Question: My goal is to pass a format string like "A__B" to the header of a DataGrid column and display it as
A with a subscript B (i.e., . To do this on a per-column basis I intend to use the template for this as follows.
'''
<DataGridTextColumn Binding="{Binding AB}", Header="A__B" HeaderStyle="{StaticResource ColumnHeaderTemplate}" />
'''
To accomplish the implementation of a suitable template, I thought I might want work with a converter. Thus, I wrote
a simple converter that splits the string into an object of class Symbol, having the properties Text and Subscript.
'''
using System;
using System.Windows.Data;
using System.Globalization;
using System.ComponentModel;
using System.Runtime.CompilerServices;
namespace Test
{
public class Symbol : INotifyPropertyChanged
{
string text_, subscript_;
public event PropertyChangedEventHandler PropertyChanged;
private void NotifyPropertyChanged([CallerMemberName] String propertyName = "")
{
PropertyChanged(this, new PropertyChangedEventArgs(propertyName));
}
public Symbol(string text, string subscript)
{
Text = text;
Subscript = subscript;
NotifyPropertyChanged();
}
public String Text
{
get { return text_; }
set { text_ = value; NotifyPropertyChanged(); }
}
public String Subscript
{
get { return subscript_; }
set { subscript_ = value; NotifyPropertyChanged(); }
}
}
[ValueConversion(typeof(string), typeof(Symbol))]
public class StringToSymbolConverter : IValueConverter
{
public object Convert(object value, Type targetType, object parameter, CultureInfo culture)
{
if (parameter == null) return null;
var format = parameter as string;
int idx = format.IndexOf("__");
if (idx < 0) return new Symbol(format, "");
return new Symbol(format.Substring(0, idx), format.Substring(idx + 2);
}
public object ConvertBack(object value, Type targetType, object parameter, CultureInfo culture)
{
return null;
}
}
}
'''
I added this converter to the window resources
'''
<Window.Resources>
<l:StringToSymbolConverter x:Key="stringToSymbolConverter" />
</Window.Resources>
'''
And in my data grid I did the following
'''
<DataGrid x:Name="dataGrid" ItemsSource="{Binding Results}" AutoGenerateColumns="False">
<DataGrid.Resources>
<Style TargetType="{x:Type DataGridColumnHeader}" x:Key="ColumnHeaderTemplate">
<Setter Property="ContentTemplate">
<Setter.Value>
<DataTemplate>
<TextBlock TextWrapping="Wrap" DataContext="{Binding Converter={StaticResource stringToSymbolConverter}}">
<Run Text="{Binding Path=Text}"/>
<Run Text="{Binding Path=Subscript}" BaselineAlignment="Subscript" FontSize="8"/>
</TextBlock>
</DataTemplate>
</Setter.Value>
</Setter>
</Style>
</DataGrid.Resources>
<DataGrid.Columns>
<DataGridTextColumn Binding="{Binding AB, Mode=OneWay}" ClipboardContentBinding="{x:Null}" Header="A__B" HeaderStyle="{StaticResource ColumnHeaderTemplate}" />
</DataGrid.Columns>
</DataGrid>
'''
My idea here is to do the conversion once
and then plug the components which reside in the Symbol object into the right places. For this I attempted to (mis?)use the DataContext of the text block.
Now this does not work as expected and I get no visible output. I see that the template is being applied to the respective column, so I seem to have that one right. Also, if I replace the bindings by plain text or add fallback values, the text is correctly rendered. I suspect that the bindings fail and deliver an empty string at runtime. Being new to WPF and given the rather limited debugging toolchain in XAML/WPF it is quite tough for me to find out what's wrong and where to go from here.
I may have gotten the involved dependencies in the binding game entirely wrong and this may be due to my lack of understanding the underlying mechanisms, especially when it comes to templates. Thus I am thankful for any helpful hints!
Any ideas?
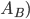
Answer: The error lies in your converter - namely, instead of the value, you're trying to convert the parameter, which is 'null', because you didn't specify 'ConverterParameter' for the binding where your converter is used. Thus you're getting an empty column header. You should convert the value instead:
'''
public object Convert(object value, Type targetType, object parameter, CultureInfo culture)
{
//here you should use 'value' instead of 'parameter'
if (value == null) return null;
var format = value as string;
int idx = format.IndexOf("__");
if (idx < 0) return new Symbol(format, "");
return new Symbol(format.Substring(0, idx), format.Substring(idx + 2);
}
'''
Note that this kind of bug is fairly easy to debug - whenever you're facing binding issues where a converter is involved it is beneficial to set a breakpoint in the 'Convert' method and step through it.